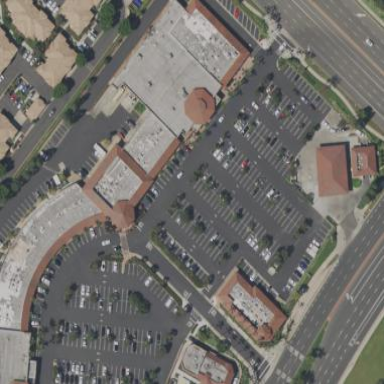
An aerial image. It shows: Retail building.